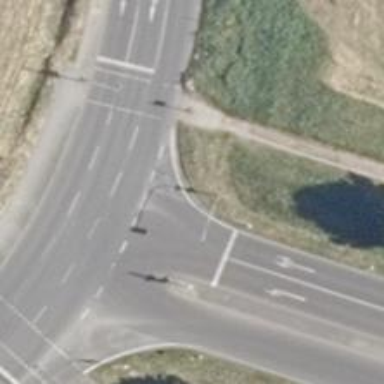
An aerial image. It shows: Road with traffic signals.